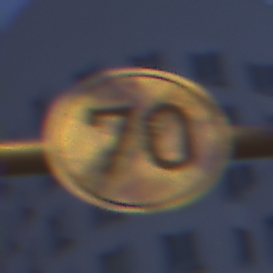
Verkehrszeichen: EndeGeschwindigkeit70
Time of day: Night
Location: Outdoor (Urban)
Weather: PartlyCloudy
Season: NotSpecified
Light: Artificial